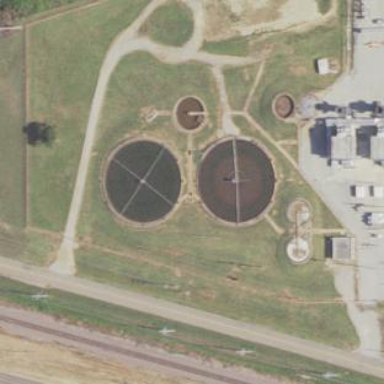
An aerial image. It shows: View of wastewater plant.